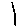
Label: line